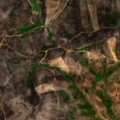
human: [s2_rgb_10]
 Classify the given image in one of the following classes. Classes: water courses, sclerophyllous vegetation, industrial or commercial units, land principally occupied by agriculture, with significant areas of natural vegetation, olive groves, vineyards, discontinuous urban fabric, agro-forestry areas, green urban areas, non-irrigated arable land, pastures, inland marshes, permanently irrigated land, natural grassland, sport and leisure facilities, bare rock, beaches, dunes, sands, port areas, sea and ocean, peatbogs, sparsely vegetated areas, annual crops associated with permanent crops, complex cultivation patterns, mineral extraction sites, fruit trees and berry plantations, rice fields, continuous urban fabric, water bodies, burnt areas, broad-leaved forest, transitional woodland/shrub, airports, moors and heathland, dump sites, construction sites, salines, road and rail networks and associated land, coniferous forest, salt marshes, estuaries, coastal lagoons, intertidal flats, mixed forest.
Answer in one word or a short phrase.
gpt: land principally occupied by agriculture, with significant areas of natural vegetation, transitional woodland/shrub